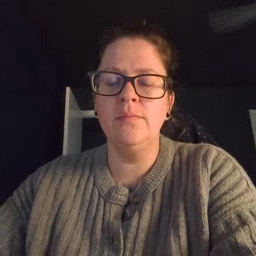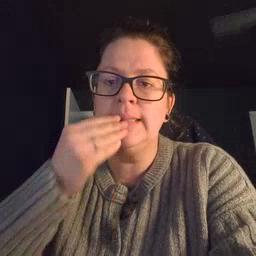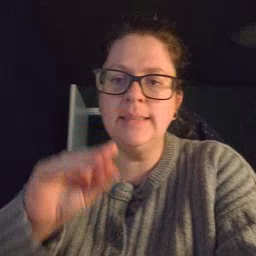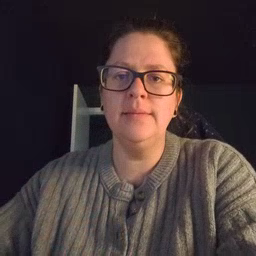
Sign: kiss